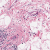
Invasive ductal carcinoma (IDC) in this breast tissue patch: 0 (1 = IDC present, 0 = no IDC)